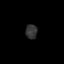
Tissue: skin
Cell type: Myeloid cells
Senescence score: 0.2755
Nuclear area (px): 171
Mean DAPI intensity: 49.76